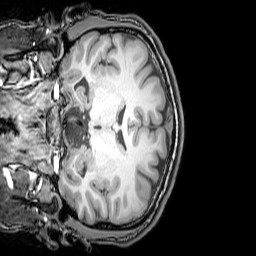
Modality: T1w
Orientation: coronal
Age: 24
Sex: male
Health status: healthy
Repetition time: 0.081 s
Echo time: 0.037 s